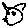
Label: cat